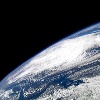
Label: cloud